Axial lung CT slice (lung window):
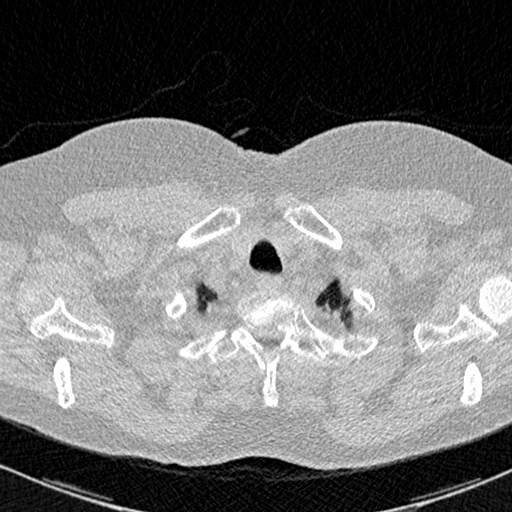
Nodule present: no